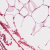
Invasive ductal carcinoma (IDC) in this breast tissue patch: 0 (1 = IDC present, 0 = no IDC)